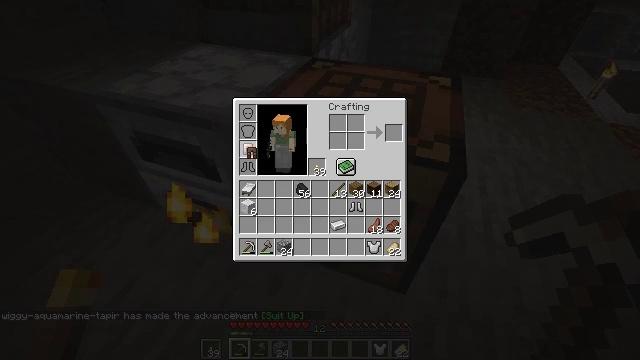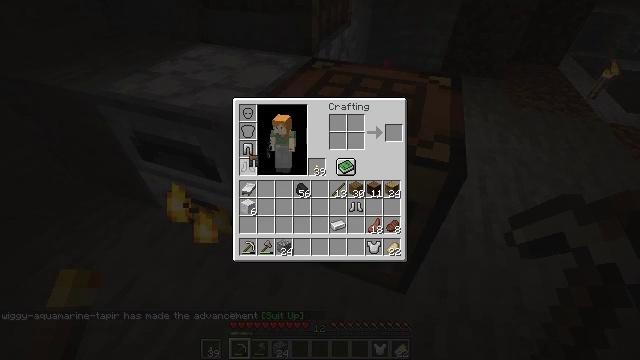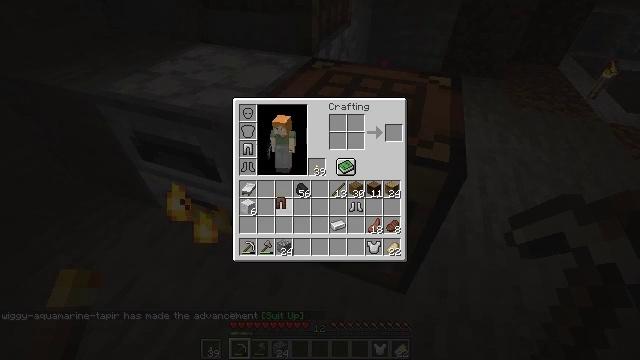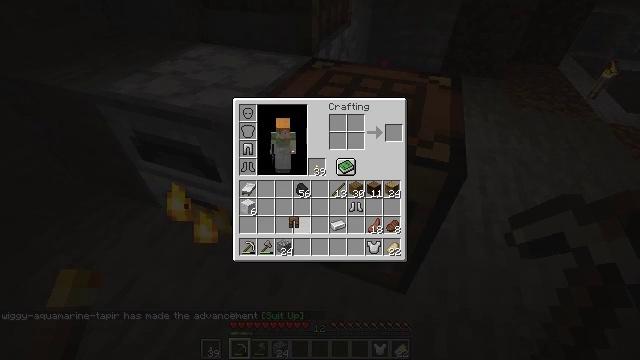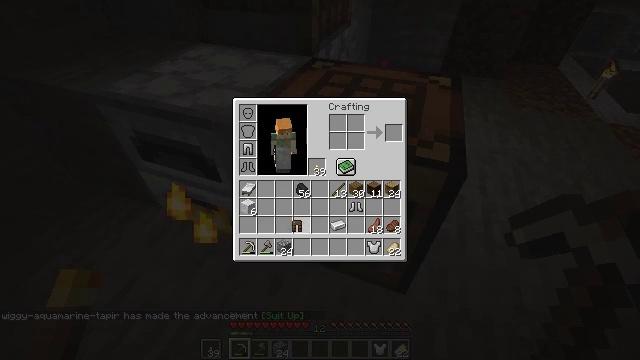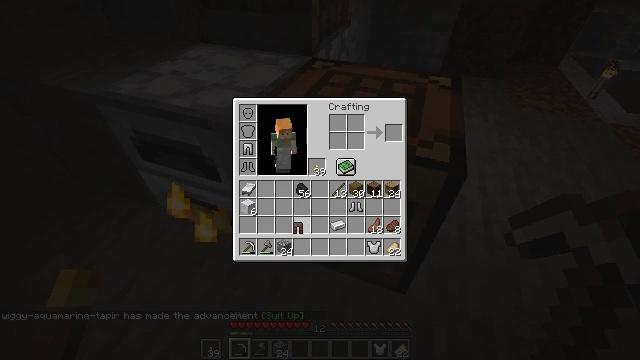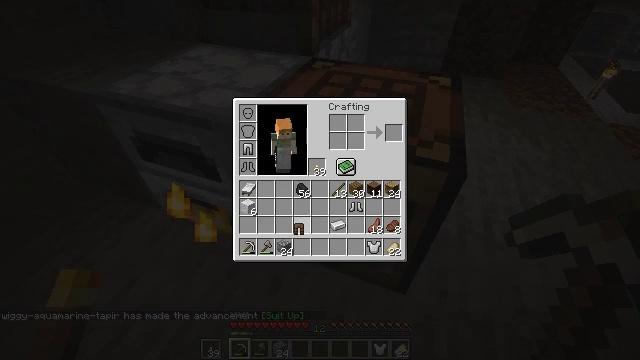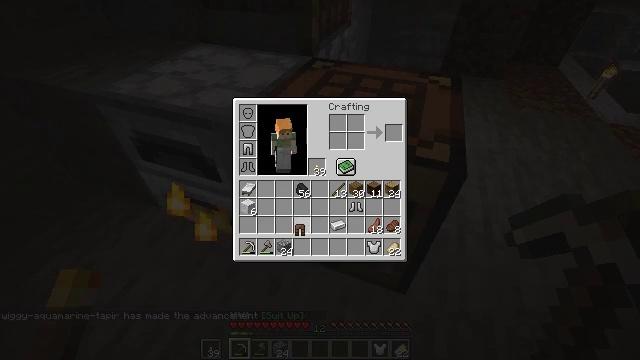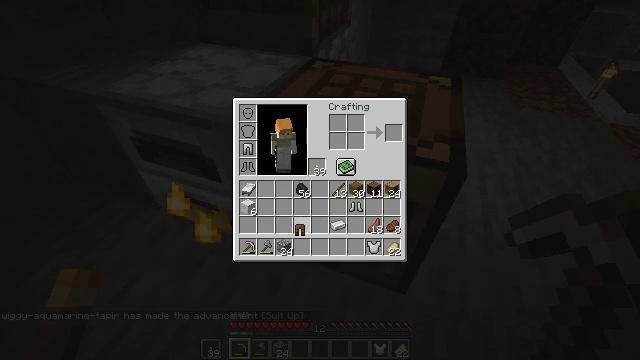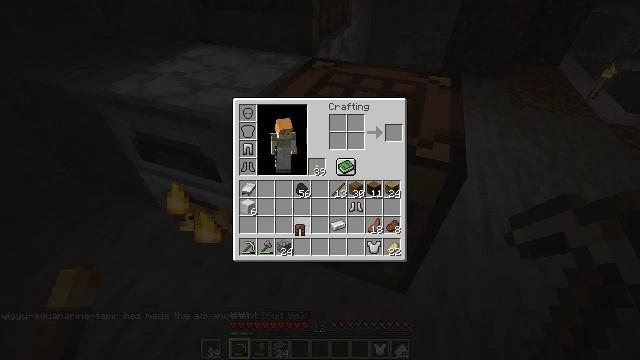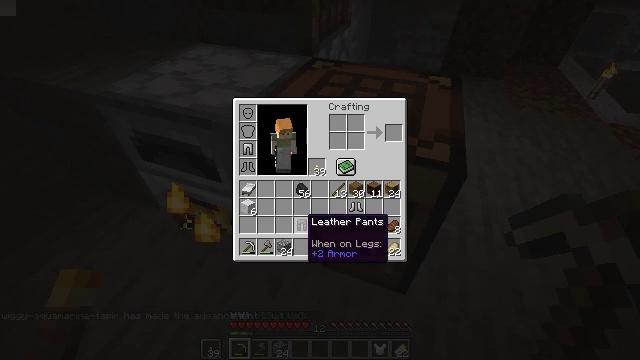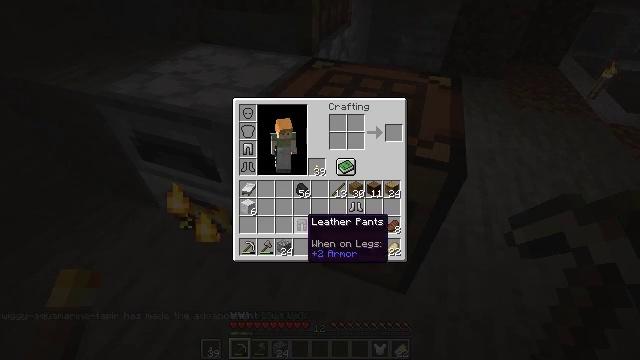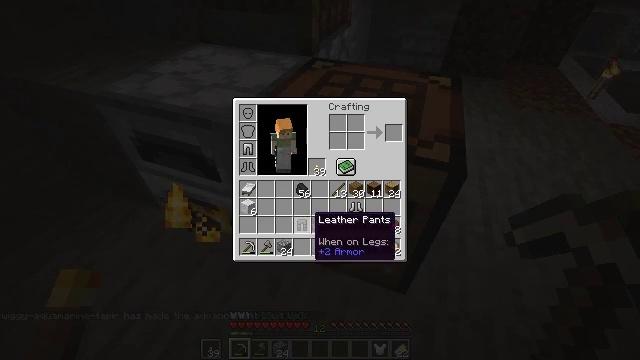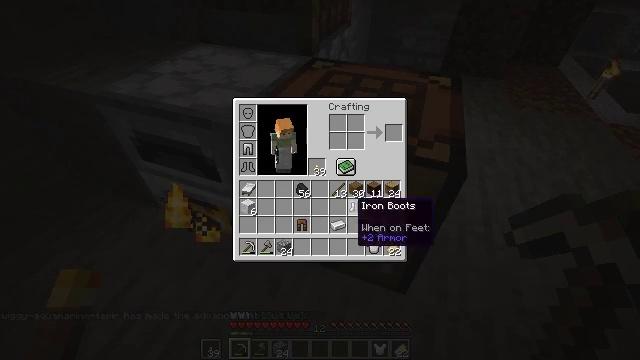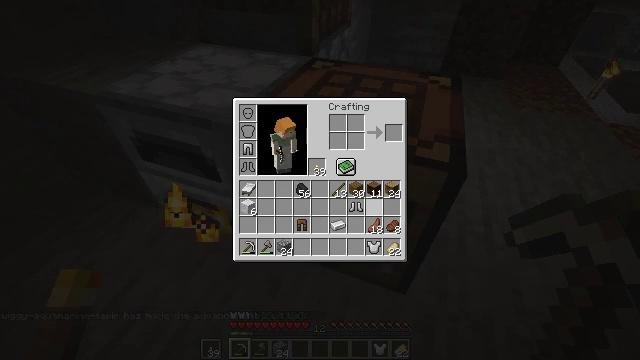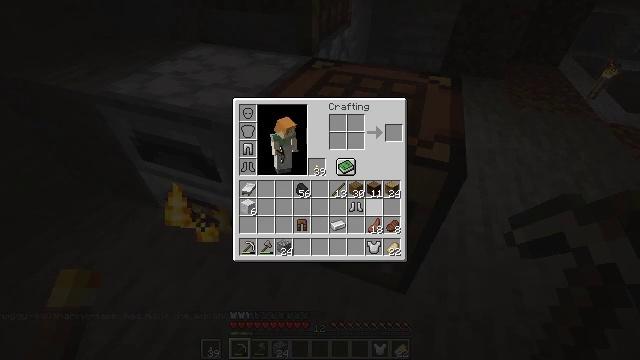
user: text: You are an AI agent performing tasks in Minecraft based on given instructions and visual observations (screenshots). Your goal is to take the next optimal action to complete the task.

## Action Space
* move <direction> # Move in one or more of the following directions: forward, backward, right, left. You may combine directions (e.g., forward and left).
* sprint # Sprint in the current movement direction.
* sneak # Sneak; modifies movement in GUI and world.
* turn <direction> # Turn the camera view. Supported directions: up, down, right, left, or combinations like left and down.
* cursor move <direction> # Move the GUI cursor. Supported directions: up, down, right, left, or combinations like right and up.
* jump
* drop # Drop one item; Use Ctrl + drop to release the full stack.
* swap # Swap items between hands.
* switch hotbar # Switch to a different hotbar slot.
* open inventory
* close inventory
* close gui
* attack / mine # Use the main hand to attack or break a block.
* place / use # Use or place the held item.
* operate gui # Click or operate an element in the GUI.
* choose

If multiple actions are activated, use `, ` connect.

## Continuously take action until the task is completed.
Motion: motion action
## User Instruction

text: Remove leather leggings from the inventory.
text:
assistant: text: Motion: cursor move down
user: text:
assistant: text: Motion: cursor move right and down
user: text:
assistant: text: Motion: cursor move right and down
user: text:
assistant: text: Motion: no_op
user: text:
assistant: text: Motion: no_op
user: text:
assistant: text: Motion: no_op
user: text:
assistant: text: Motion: operate gui
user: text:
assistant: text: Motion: operate gui
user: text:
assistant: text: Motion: operate gui
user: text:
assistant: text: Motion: no_op
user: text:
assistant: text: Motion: no_op
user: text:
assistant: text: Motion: cursor move right
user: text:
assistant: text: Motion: cursor move right and up
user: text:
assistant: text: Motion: sneak, cursor move right
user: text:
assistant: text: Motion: sneak
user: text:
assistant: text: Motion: sneak
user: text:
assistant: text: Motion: sneak
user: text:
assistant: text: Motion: sneak
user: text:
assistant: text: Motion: sneak
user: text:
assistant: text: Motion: sneak
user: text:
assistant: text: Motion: sneak
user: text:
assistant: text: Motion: sneak
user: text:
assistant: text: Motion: sneak, cursor move left
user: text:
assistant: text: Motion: sneak, operate gui
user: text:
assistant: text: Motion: sneak, operate gui
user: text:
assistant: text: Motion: sneak, operate gui
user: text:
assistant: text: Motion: sneak, cursor move right and down
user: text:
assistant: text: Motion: sneak, cursor move down
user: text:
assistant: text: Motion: sneak
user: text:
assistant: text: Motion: sneak